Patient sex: M
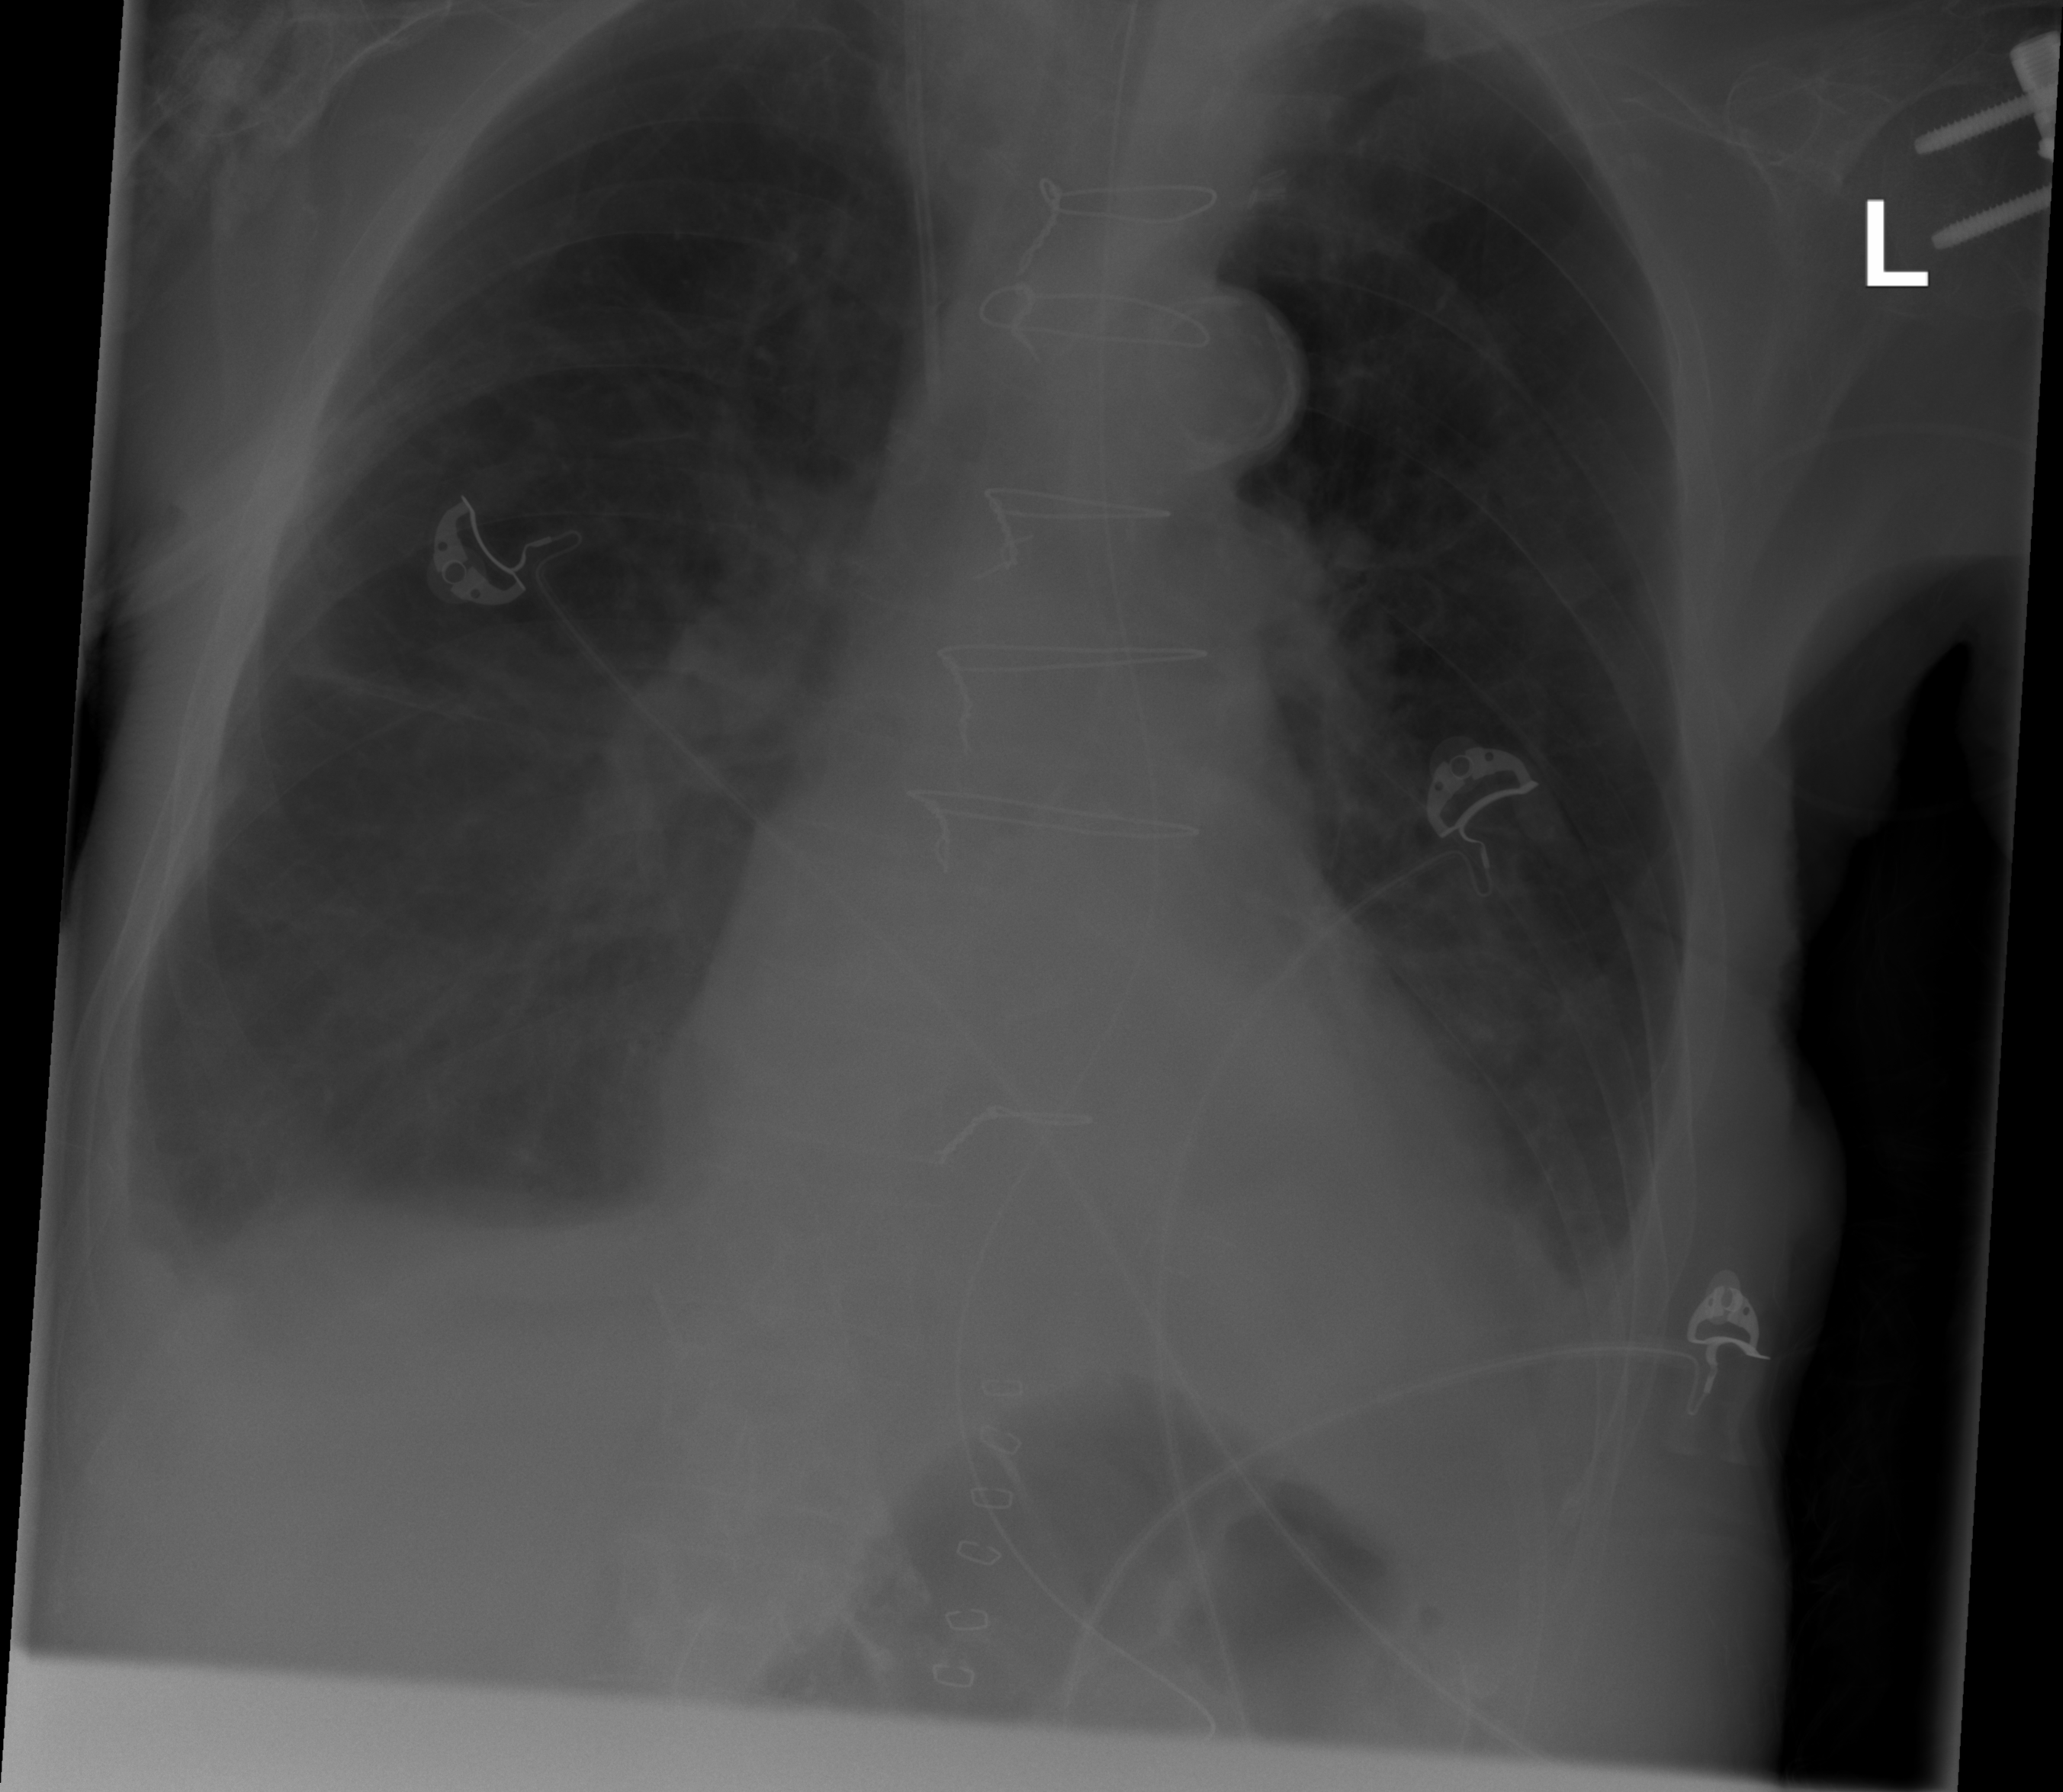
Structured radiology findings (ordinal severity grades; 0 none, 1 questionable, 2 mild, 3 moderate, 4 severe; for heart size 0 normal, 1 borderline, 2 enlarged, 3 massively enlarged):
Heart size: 2
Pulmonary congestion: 0
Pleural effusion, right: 2
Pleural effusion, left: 2
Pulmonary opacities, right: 0
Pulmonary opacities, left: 0
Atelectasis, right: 2
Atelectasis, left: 2